Interaction volume radius: 10 \u00c5
Interaction volume height: 20 \u00c5
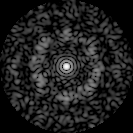
Disorder parameter: 0.7789